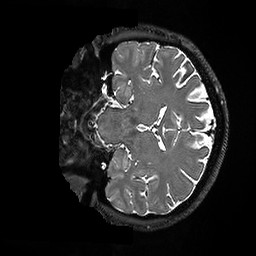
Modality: T2w
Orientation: coronal
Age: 46
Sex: male
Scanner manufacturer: ge
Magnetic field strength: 3 T
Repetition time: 3.202 s
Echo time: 0.0588 s